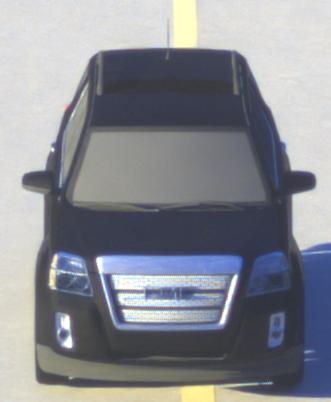
Make: GMC
Model: Terrain
Detailed model: Gen. 1
Model produced from: 2009
Model produced until: 2017
Doors: 5
Color: black
Road condition: dry road
Daytime: sunrise or sunset
Contrast: medium contrast